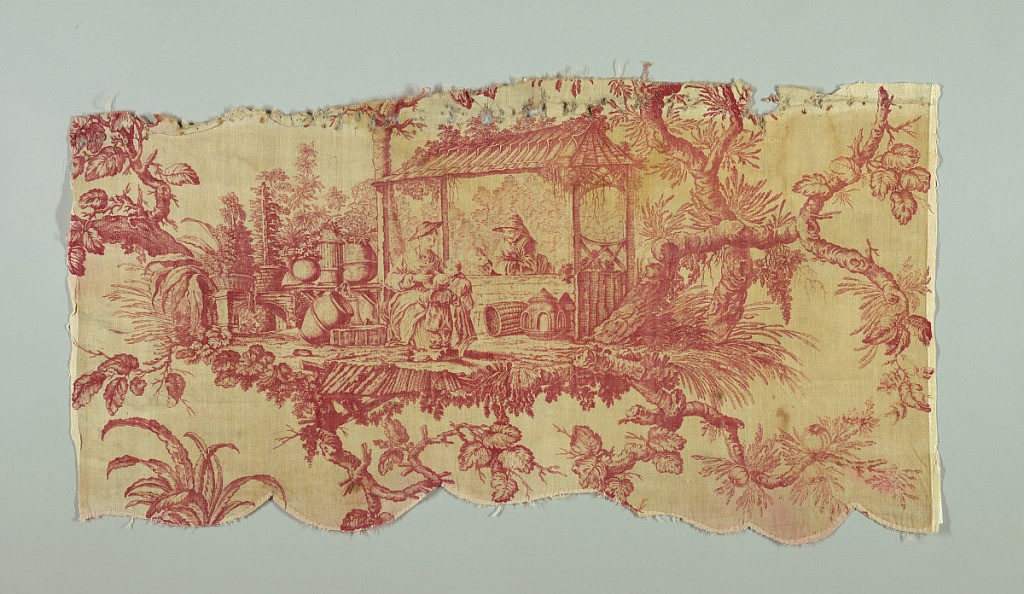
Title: Fragments
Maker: Nixon & Co., 1705 - 1765
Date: ca. 1775
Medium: cotton Technique: printed by engraved plate on plain weave foundation; plain weave has paired warps and paired wefts
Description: A valance and five fragments of a pattern showing two chinoiserie scenes; the first a woman and children in front of a stall with urns, man leaning on counter; the other a seated couple, the man playing a musical instrument with two children and an adult in the background. In red on white.